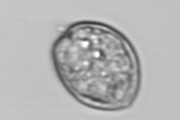
Label: Prorocentrum